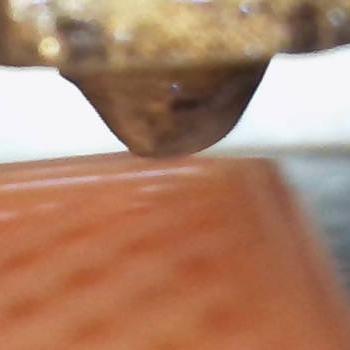
Flow rate: 88%